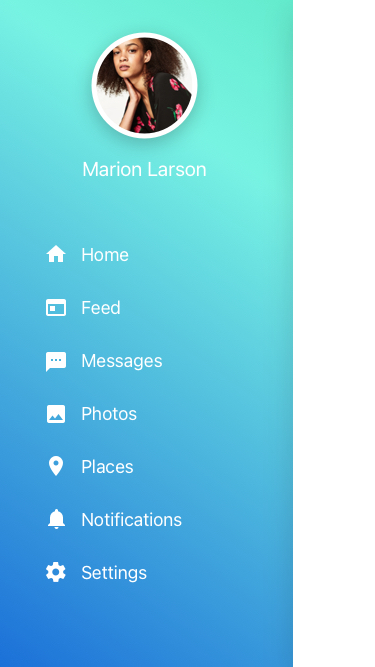
Text in this UI design:
Photos
Places
Notifications
Settings
Messages
Feed
Home
Marion Larson